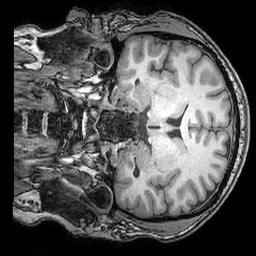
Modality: T1w
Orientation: coronal
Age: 24
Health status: ill
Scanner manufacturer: philips
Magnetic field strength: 3 T
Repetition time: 0.007 s
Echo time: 0.003501 s